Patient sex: M
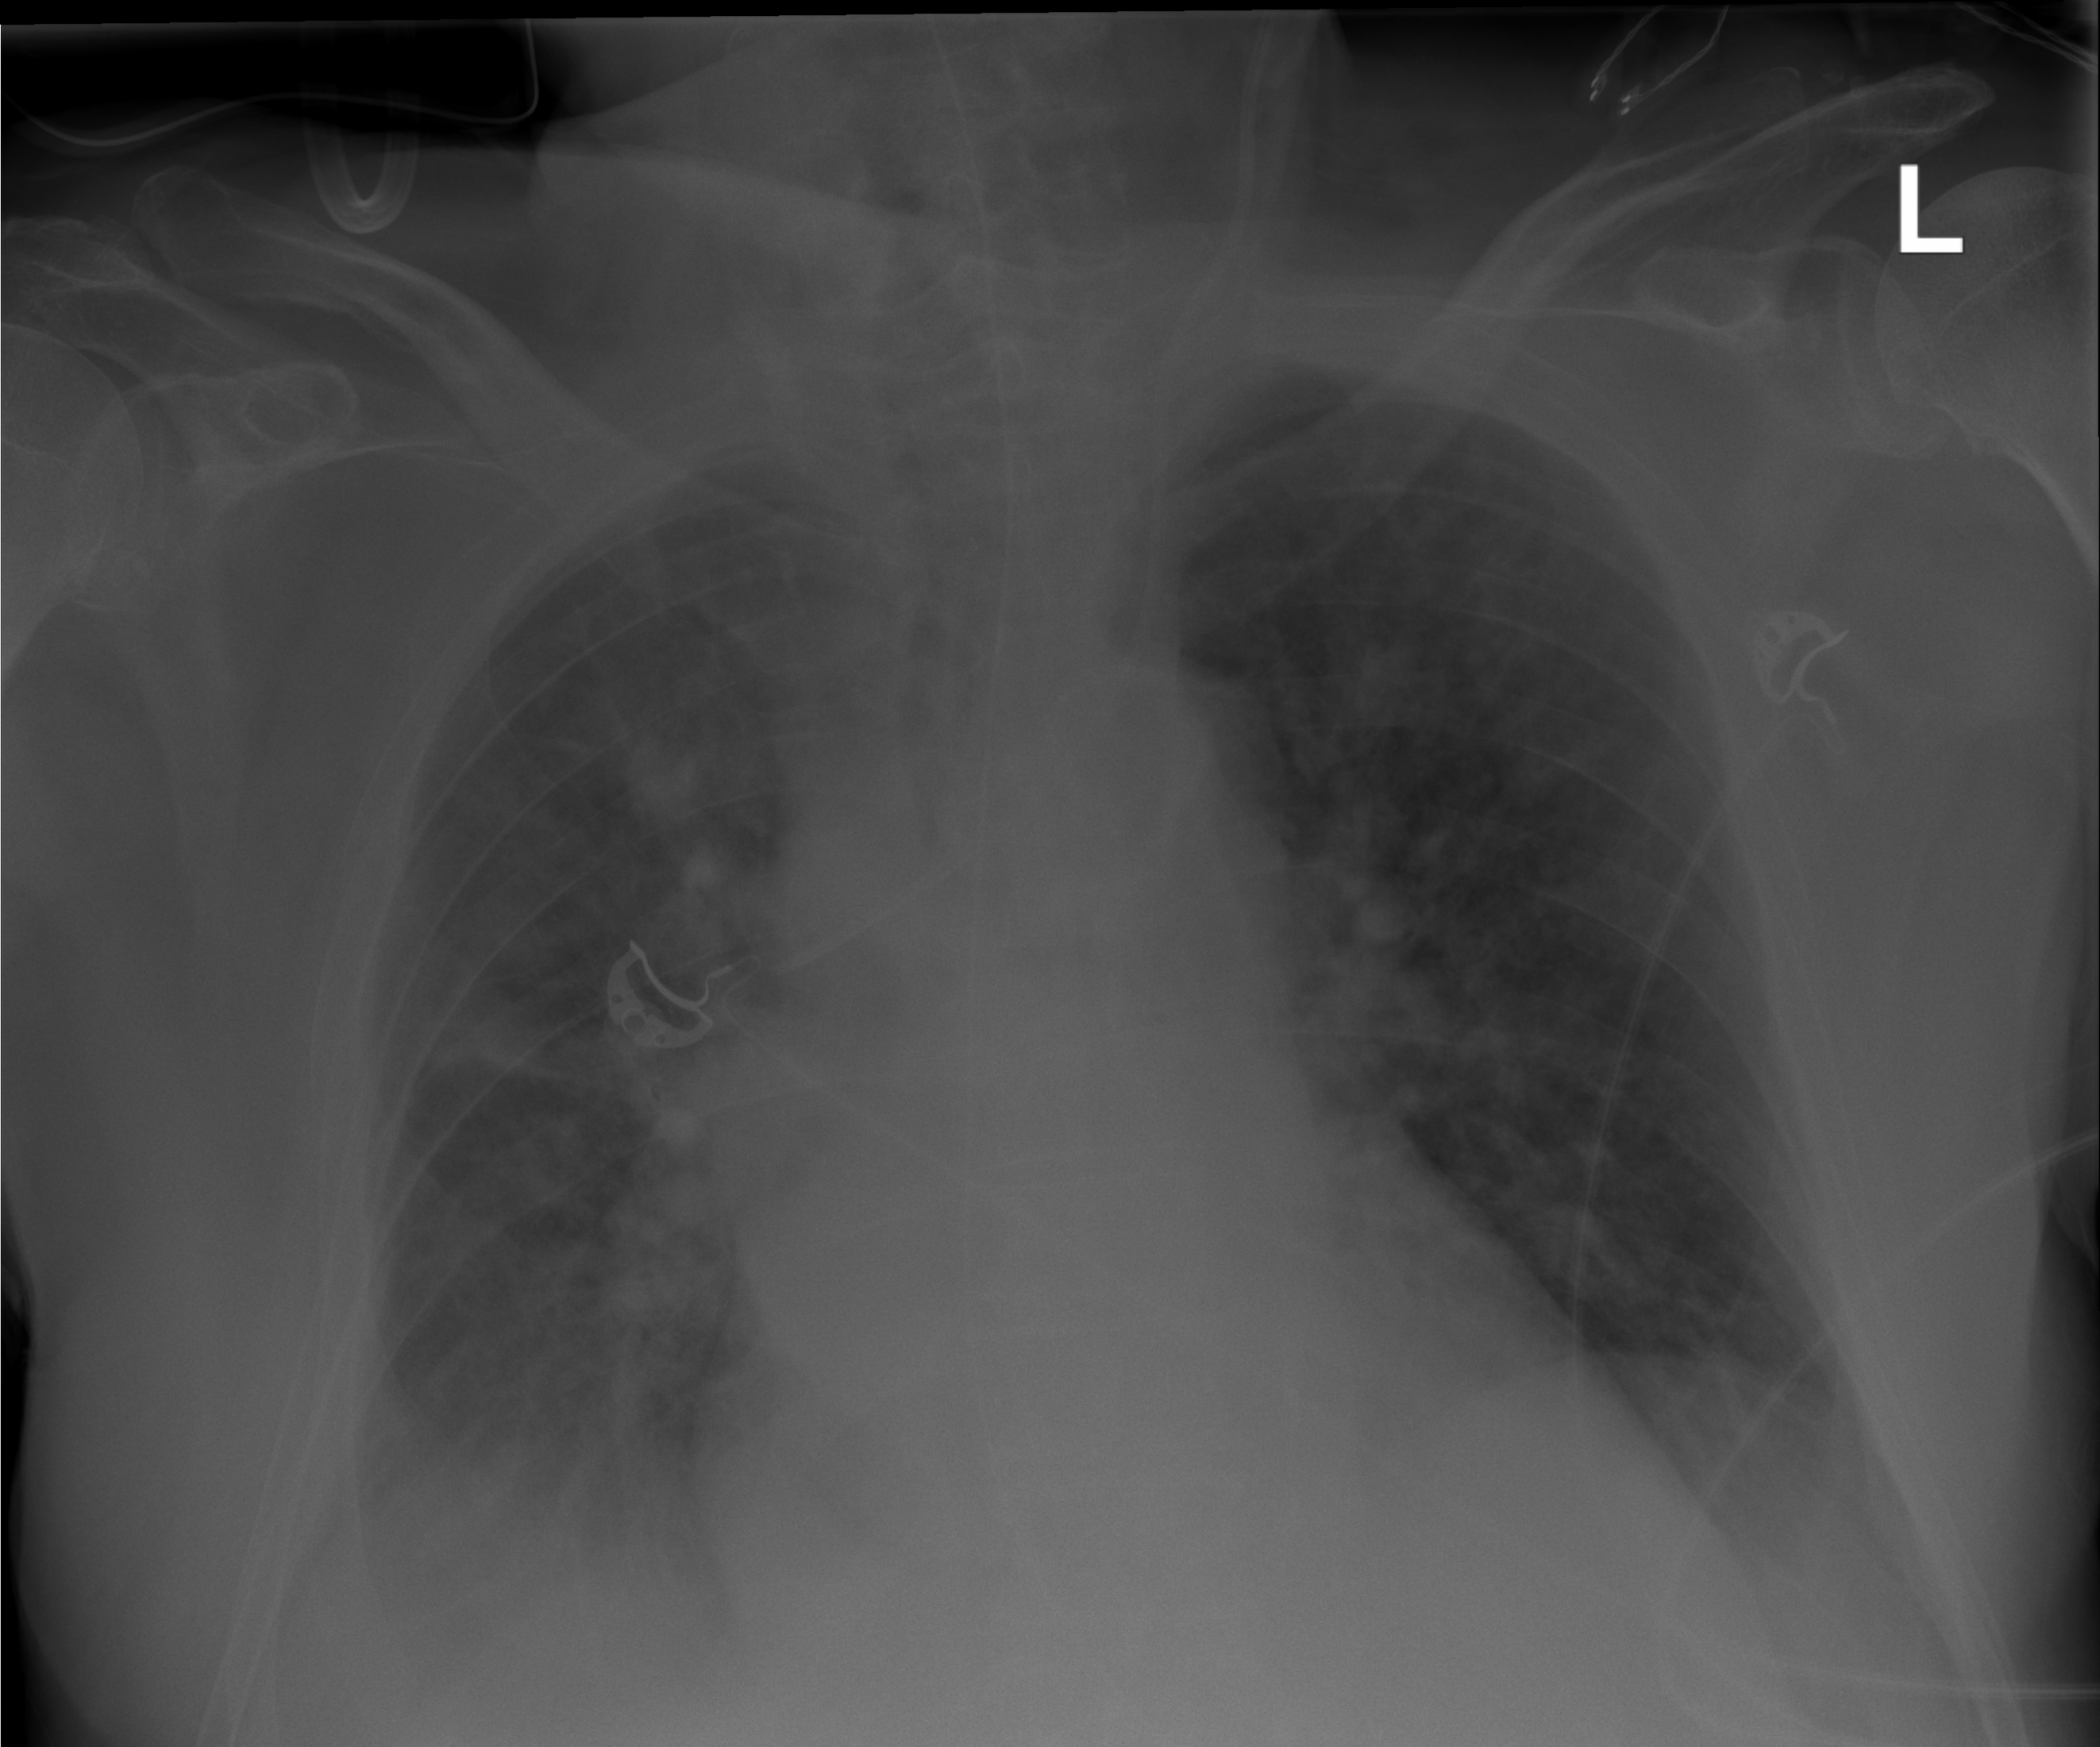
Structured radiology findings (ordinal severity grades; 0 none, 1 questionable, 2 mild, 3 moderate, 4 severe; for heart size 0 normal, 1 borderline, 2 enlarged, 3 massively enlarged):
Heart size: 2
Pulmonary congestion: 2
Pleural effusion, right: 2
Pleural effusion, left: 2
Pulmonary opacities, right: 2
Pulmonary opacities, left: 2
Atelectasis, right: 2
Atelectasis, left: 2